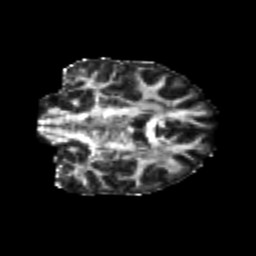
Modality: FA
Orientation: coronal
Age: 20
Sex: female
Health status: healthy
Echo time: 0.074 s